Question: For a while now I have stayed away from using 'opacity' and 'height' to animate drop-downs with css. My reason for this is due to them being activated without having the 'li' hovered on.
What happens since the drop-down is not using 'display: none;' to 'display: block;' you can activate the drop-down underneath the 'li' where the nested menu would show.
I was sick of using the same animation over and over again so I tried my best to prevent this but, sadly, the menu still does this. (It also seems to display the text in IE and Firefox on some monitors, not all)
Here is my css for the menu,
'''
.subNav {
width: 200px;
height: 0;
overflow: hidden;
font-size: 16px;
padding-top: 10px;
transition: all 0.6s ease;
-webkit-transition: all 0.6s ease;
-moz-transition: all 0.6s ease;
-o-transition: all 0.6s ease;
-ms-transition: all 0.6s ease;
position: relative;
z-index: 100;
left: 50%;
margin-left: -100px;
border-radius: 0 0 5px 5px;
padding: 10px;
top: 0;
}
ul.nav li:hover .subNav {
min-height: 100px;
height: auto;
overflow: visible;
background: #c1c1c1;
box-shadow: 0 2px 6px rgba(0, 0, 0, 0.4);
}
'''
Here is a <URL>, remove show in url to see code, if you hover between the nav and div that is underneath it you will see how it opens. Is there anyway I can prevent this?
Screenshot of the text clipping, (not the problem since it is very random. I have this happen on my mac chrome but at work on my windows chrome seems to be fine. In firefox and IE on my computer at work does it while my coworkers is fine in firefox.)

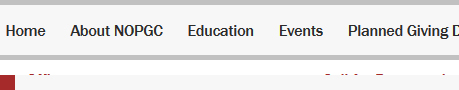
Answer: The immediate fix to your problem is to use the 'visibility' property.
This is a CSS2 property and therefore should work on all major browsers including full support back to IE8 (the main one you generally need to go back for), but also partial support for IE6+ according to <URL>
All you should need to add is:
'.subNav { visibility: hidden; }'
'ul.nav li:hover .subNav { visibility: visible; }'
and that should work how I am guessing you want it to work straight away.
Please note however, that there is a difference to 'visibility' and 'display', and this still technically renders the subNav and allocates its defined space and position, however, it doesn't matter due to the nature of the position of the other elements. Read more about the difference here: <URL>
Due to the positioning and render issues outlined above with 'visibility' vs 'display' this may not always be the correct solution and on other pages or in the future may push other elements out of alignment. Just take note of this.
Hope this answers your question.
GB.